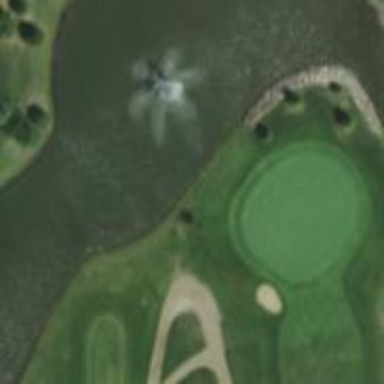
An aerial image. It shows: Water hazard in golf course. The hazard is natural water feature.